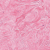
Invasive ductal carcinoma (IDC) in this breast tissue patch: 0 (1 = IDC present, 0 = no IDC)